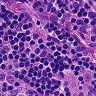
Metastatic tissue present: no